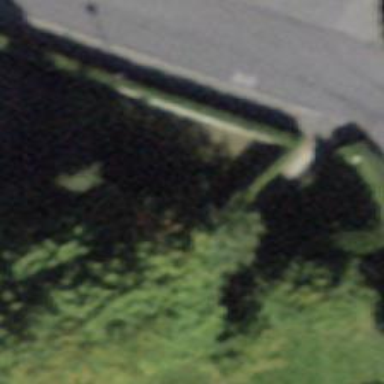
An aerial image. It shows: Set of steps on the road.